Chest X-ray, PA view. Patient: 57 years old, sex M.
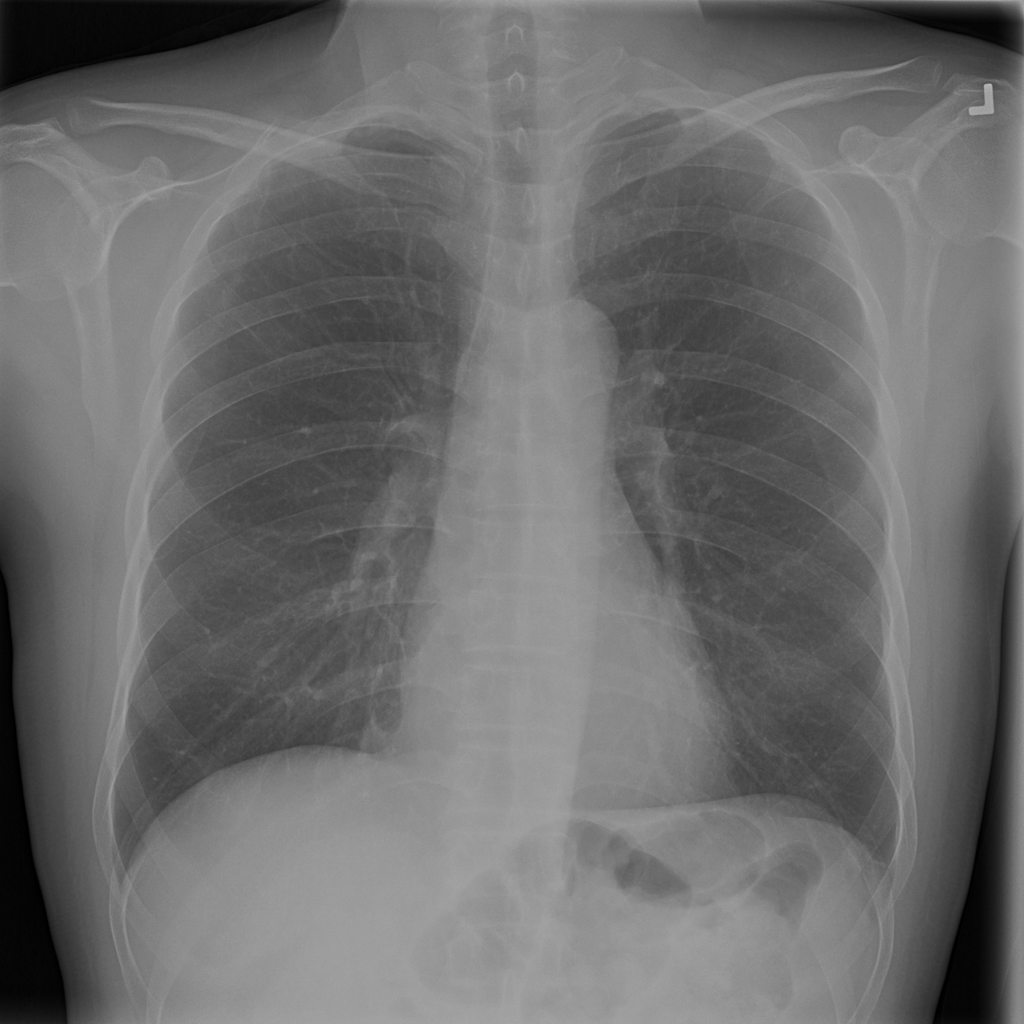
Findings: No Finding